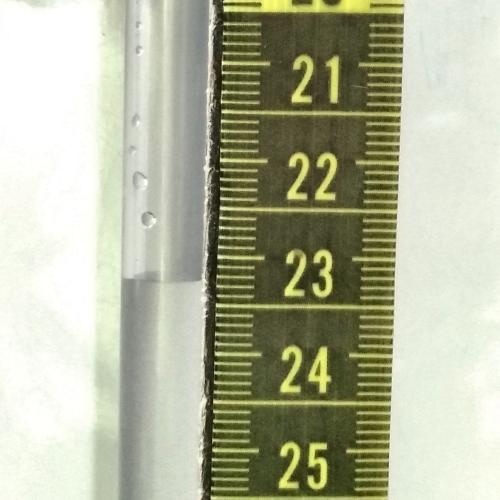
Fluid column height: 23.3 cm